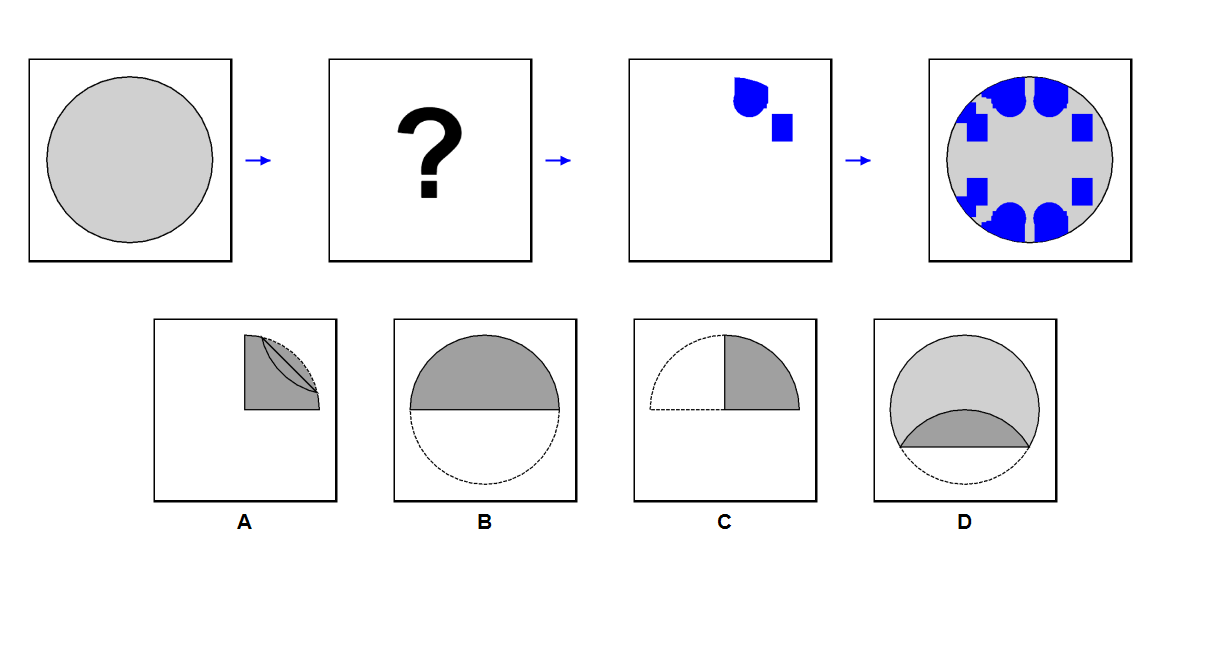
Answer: D